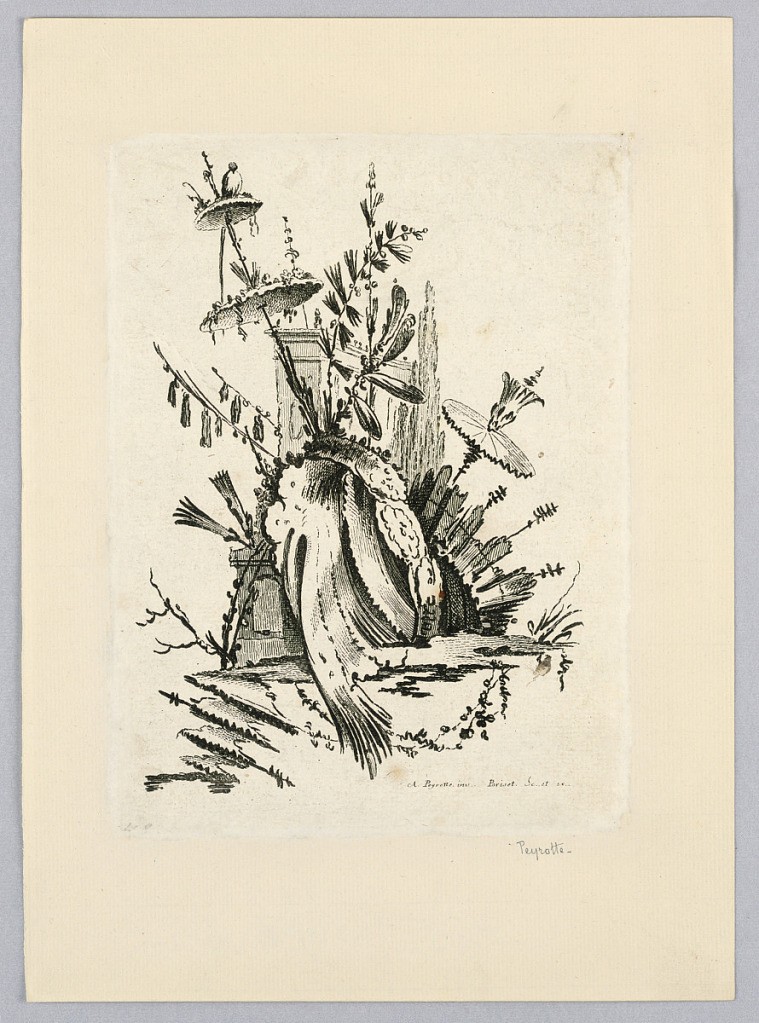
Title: Chinoiserie Vignette
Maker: Alexis Peyrotte, French, 1699–1769
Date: mid- 18th–late 18th century
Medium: Etching on paper
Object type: Print
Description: Chinoiserie Vignette.